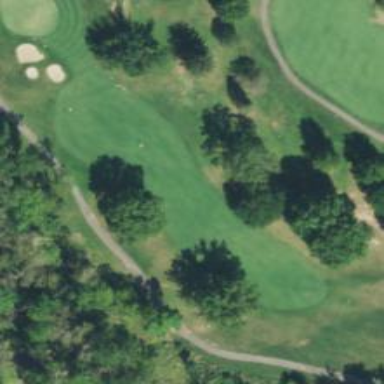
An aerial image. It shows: Golf hole.